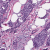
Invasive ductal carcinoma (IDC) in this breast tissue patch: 1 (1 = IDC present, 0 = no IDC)